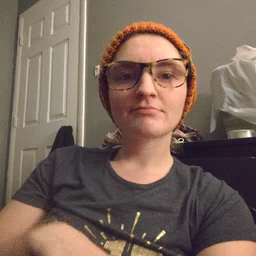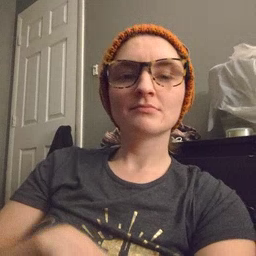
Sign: cow